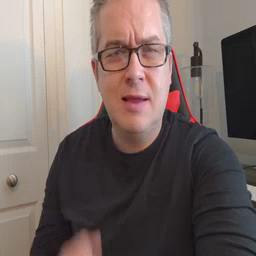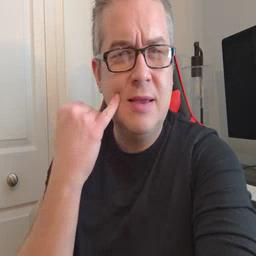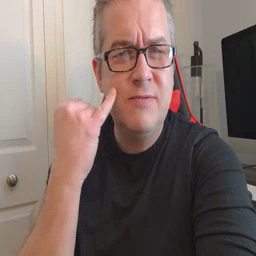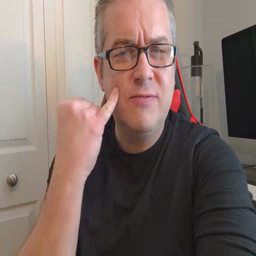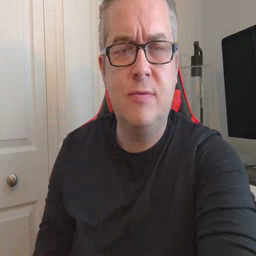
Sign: if